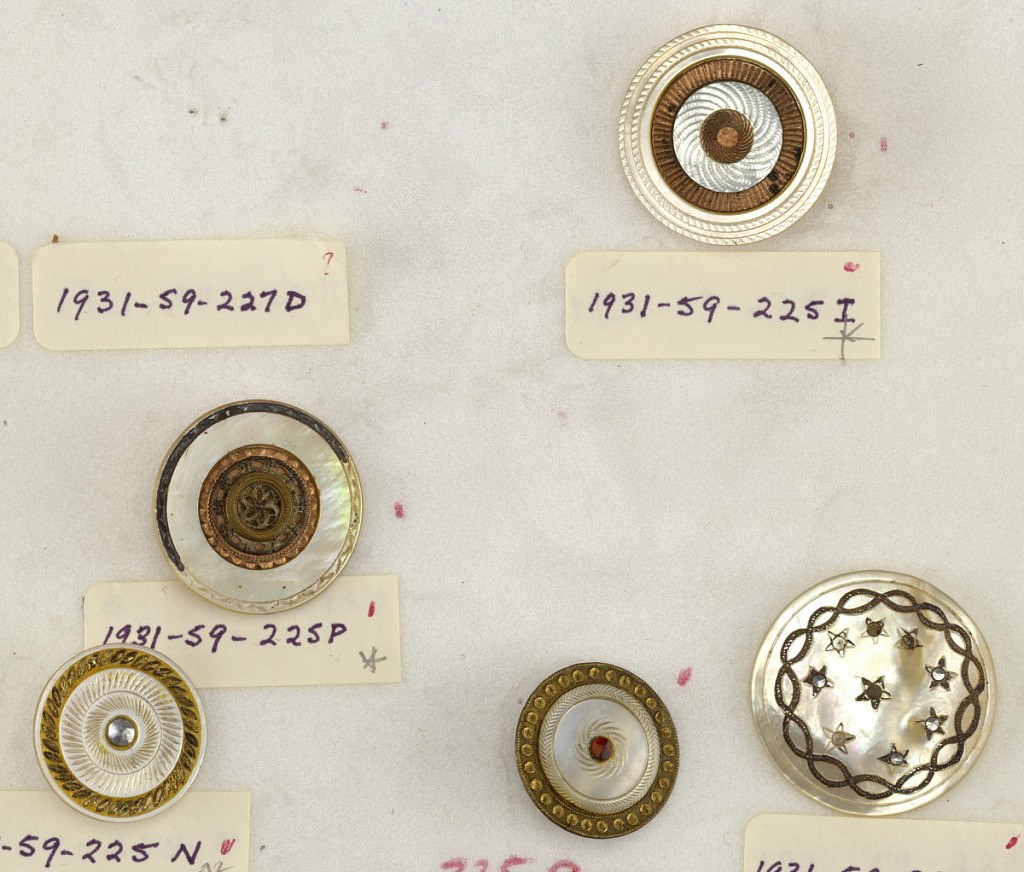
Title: Button
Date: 19th century
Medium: Pearl, shell, brass, copper, glass
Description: Flat circular button with shanks, varying.

On card 31